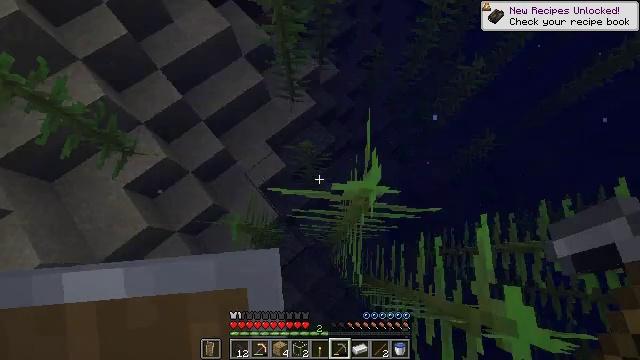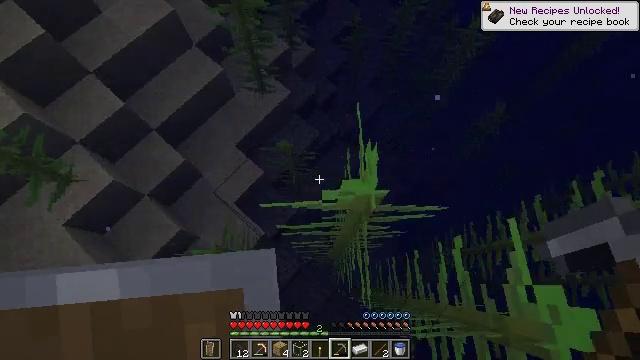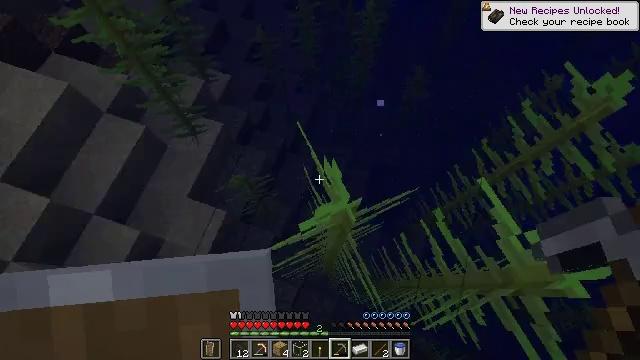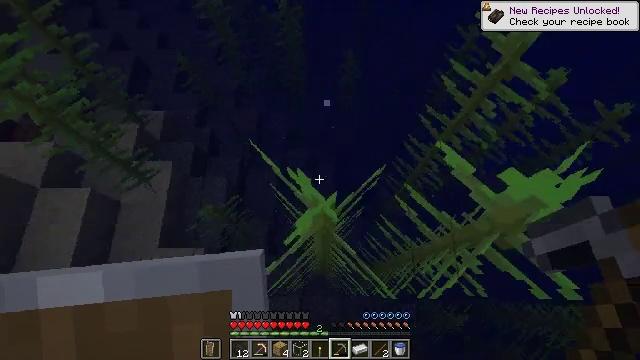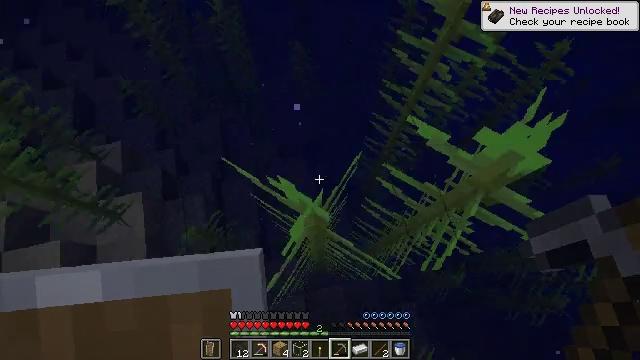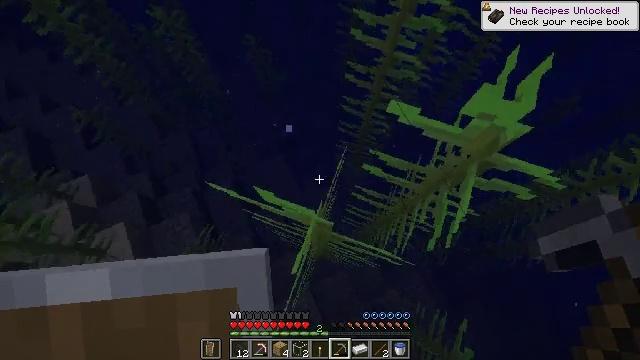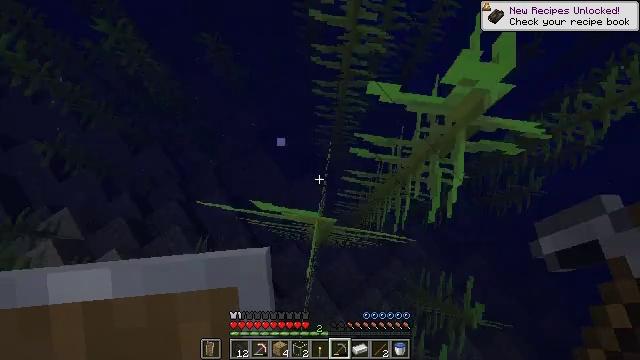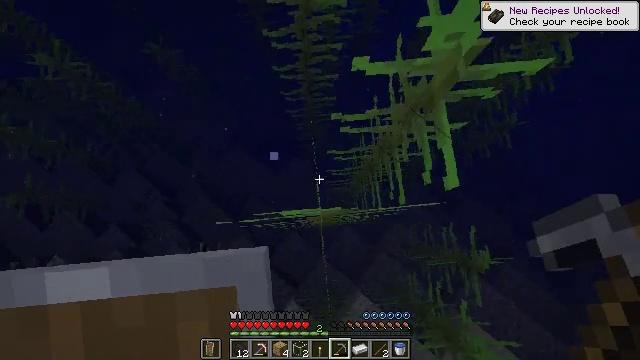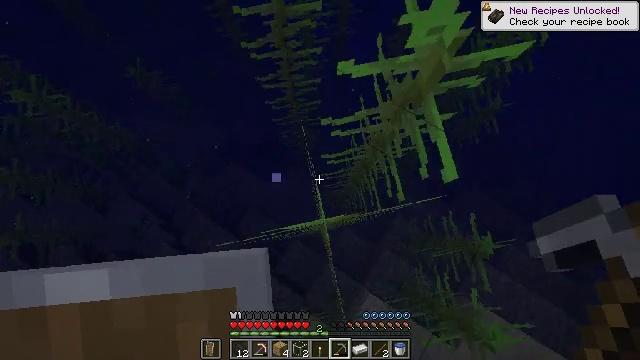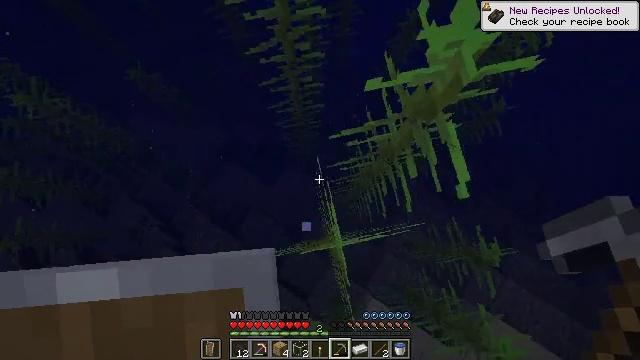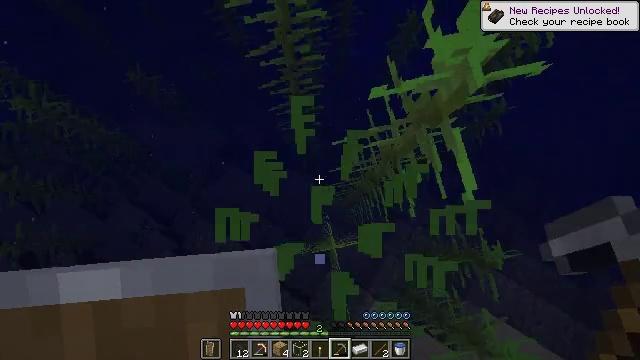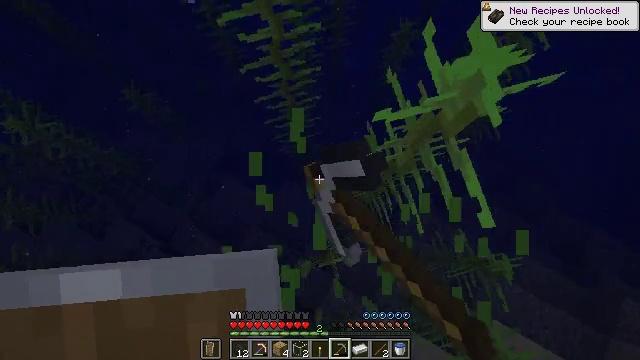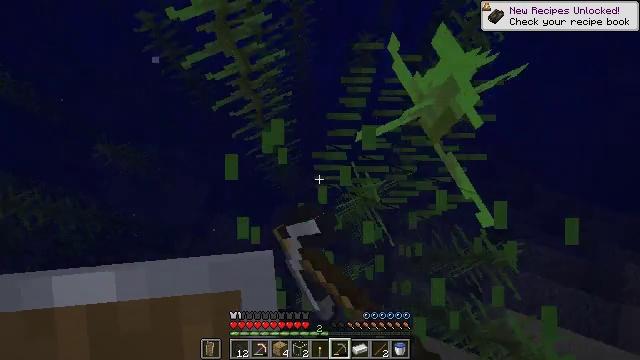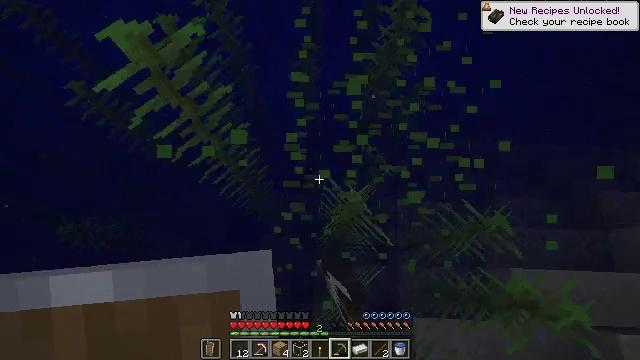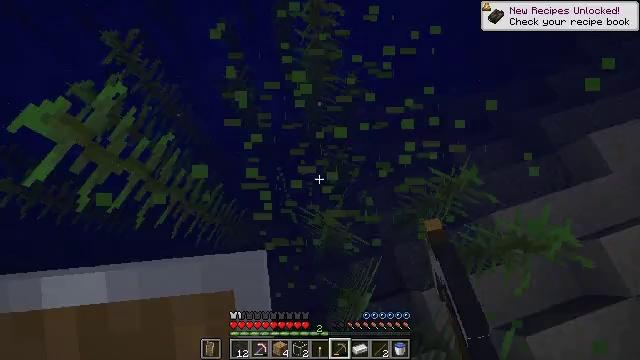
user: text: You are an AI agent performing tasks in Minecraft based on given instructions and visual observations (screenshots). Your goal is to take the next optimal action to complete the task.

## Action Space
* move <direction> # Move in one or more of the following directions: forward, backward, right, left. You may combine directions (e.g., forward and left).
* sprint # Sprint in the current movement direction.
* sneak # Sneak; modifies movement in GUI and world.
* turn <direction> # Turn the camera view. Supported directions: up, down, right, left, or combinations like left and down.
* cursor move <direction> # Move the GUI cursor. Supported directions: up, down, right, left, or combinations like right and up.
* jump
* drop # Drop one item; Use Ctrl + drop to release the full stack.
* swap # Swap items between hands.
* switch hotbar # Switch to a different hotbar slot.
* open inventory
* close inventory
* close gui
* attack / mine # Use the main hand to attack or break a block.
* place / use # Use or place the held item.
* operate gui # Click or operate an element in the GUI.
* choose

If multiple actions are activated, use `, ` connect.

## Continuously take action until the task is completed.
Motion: motion action
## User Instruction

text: Harvest kelp from the ocean.
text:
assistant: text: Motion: move forward, turn right, close inventory
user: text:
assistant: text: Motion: move forward, turn right and up
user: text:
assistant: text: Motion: move forward, turn right
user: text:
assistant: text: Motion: move forward, turn right and down
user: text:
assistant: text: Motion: move forward, turn right and down
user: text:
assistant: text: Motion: move forward, turn right and down
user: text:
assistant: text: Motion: move forward, turn right and down
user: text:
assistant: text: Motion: move forward, turn right
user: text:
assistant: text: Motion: move forward
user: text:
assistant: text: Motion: move forward, attack / mine
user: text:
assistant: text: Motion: move forward, turn right and up, attack / mine
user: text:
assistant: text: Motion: move forward, turn right and up, attack / mine
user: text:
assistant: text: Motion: move forward, turn right and up, attack / mine
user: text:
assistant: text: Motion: move forward, turn right and up, attack / mine
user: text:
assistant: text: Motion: attack / mine